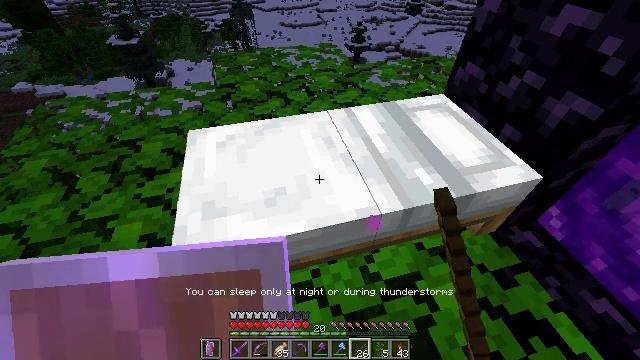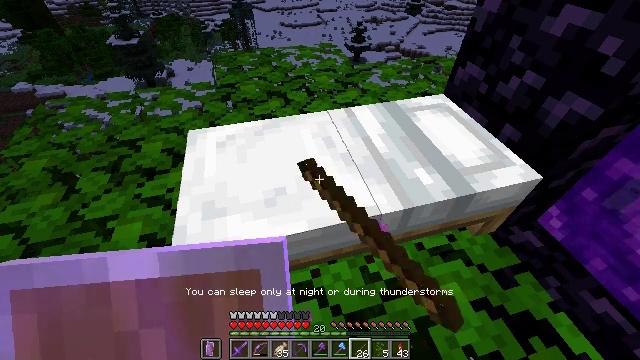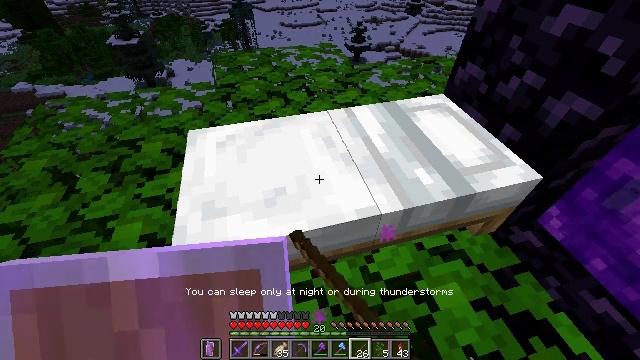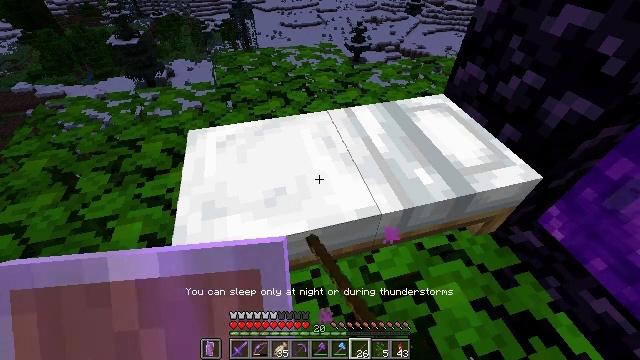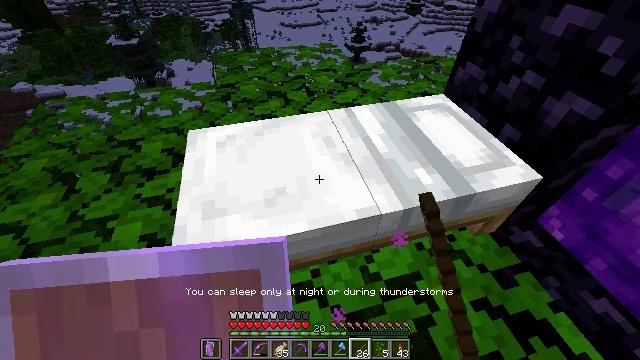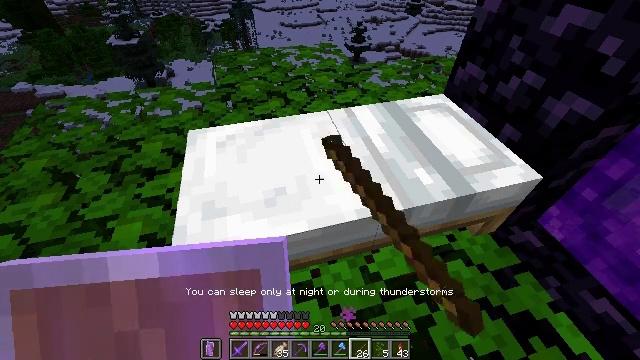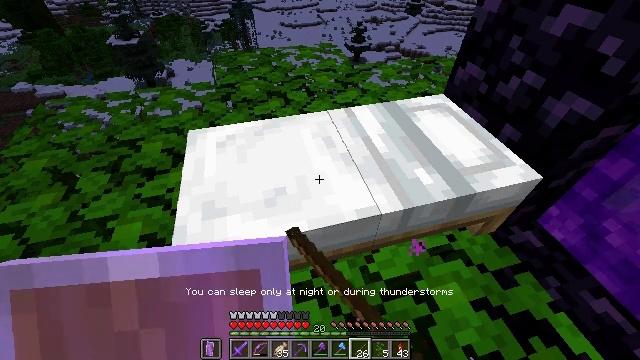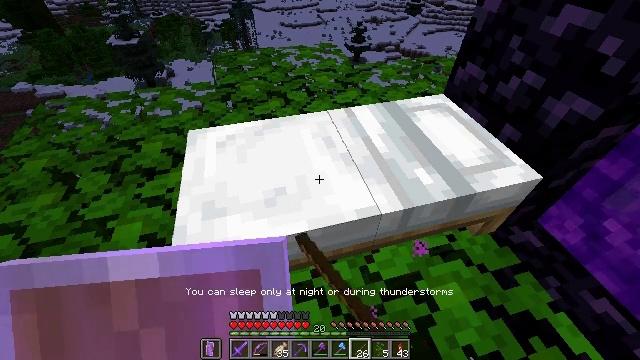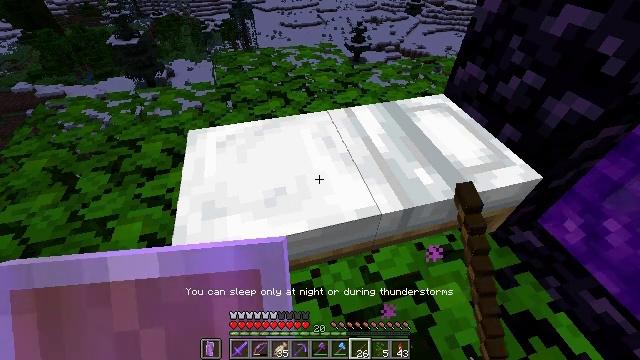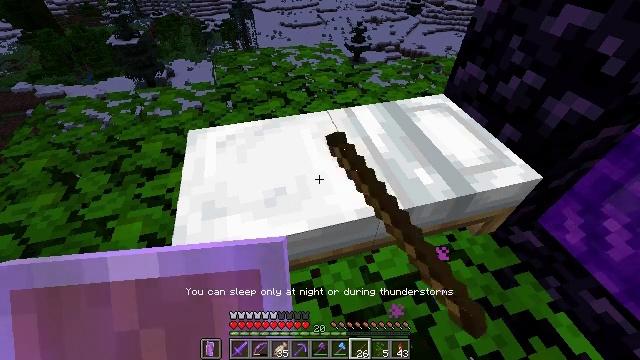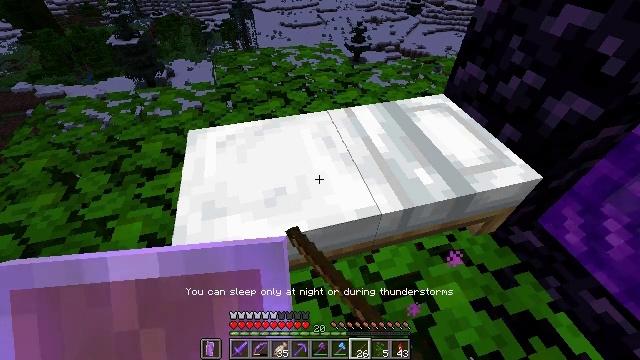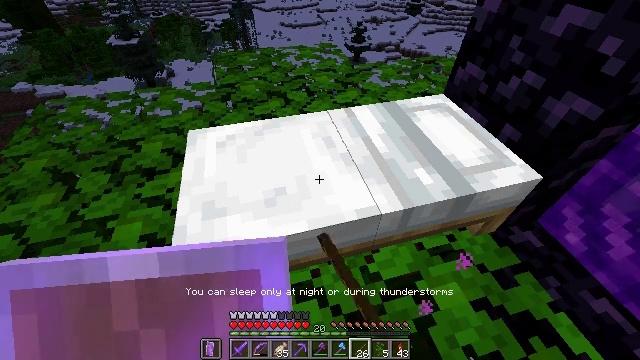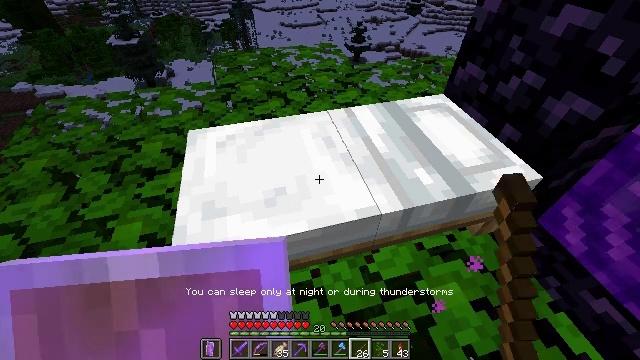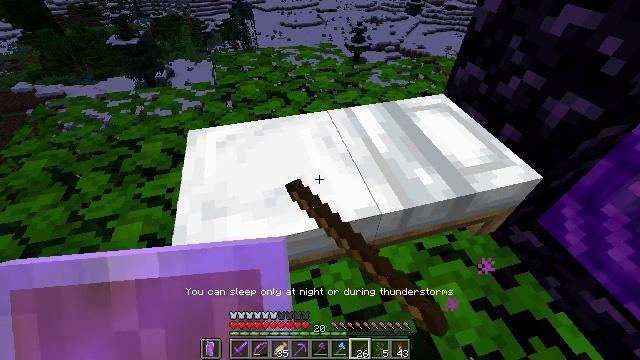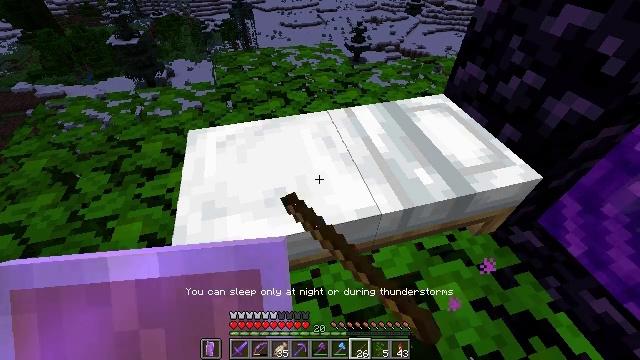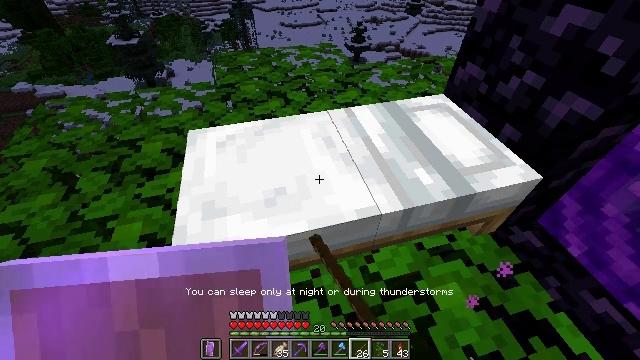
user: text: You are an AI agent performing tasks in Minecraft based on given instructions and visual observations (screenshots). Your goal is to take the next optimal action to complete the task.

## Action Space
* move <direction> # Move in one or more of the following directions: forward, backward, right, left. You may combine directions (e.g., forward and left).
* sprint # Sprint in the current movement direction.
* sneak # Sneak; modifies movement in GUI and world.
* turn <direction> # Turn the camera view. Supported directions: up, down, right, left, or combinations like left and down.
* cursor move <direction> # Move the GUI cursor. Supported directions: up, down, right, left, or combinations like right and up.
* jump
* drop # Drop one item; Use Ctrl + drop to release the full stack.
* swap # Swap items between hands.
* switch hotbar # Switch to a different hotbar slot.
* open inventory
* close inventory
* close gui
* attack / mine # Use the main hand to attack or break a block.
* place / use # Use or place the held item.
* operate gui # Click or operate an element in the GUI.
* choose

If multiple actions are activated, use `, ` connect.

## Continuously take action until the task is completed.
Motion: motion action
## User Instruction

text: Mine oak leaves.
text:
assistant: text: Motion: use / place
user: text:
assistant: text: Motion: use / place
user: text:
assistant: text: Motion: use / place
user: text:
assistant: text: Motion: use / place
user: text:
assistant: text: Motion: use / place
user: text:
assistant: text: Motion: use / place
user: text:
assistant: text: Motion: use / place
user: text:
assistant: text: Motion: use / place
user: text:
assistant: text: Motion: use / place
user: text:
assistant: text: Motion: use / place
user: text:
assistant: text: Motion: use / place
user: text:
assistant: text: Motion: use / place
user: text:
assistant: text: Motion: use / place
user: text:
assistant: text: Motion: use / place
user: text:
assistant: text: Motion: use / place
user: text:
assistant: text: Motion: use / place
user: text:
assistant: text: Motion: use / place
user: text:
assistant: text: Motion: use / place
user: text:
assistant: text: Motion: use / place
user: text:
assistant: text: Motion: use / place
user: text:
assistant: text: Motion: use / place
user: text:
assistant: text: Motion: use / place
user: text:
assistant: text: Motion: use / place
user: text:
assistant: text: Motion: use / place
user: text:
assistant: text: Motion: use / place
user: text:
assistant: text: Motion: use / place
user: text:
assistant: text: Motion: use / place
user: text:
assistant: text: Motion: use / place
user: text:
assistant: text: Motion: use / place
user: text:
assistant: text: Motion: use / place